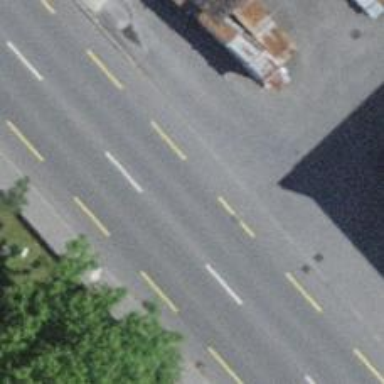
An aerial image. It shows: Secondary road with asphalt surface and designated cycle lane.